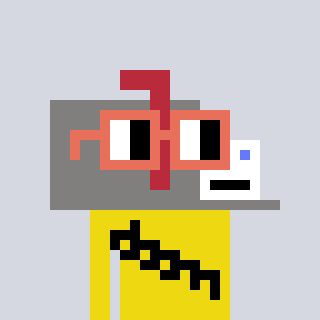
a pixel art character with square orange glasses, a mailbox-shaped head and a yellow-colored body on a cool background